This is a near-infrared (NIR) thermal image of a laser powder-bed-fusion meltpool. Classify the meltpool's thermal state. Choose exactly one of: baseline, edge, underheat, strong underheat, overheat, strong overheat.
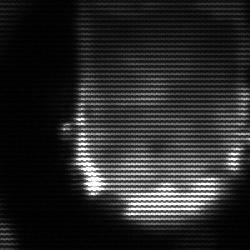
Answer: baseline